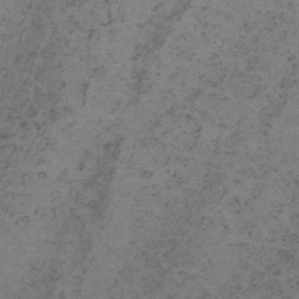
Label: frost